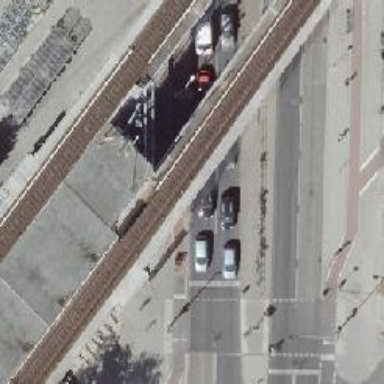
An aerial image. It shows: Railway embankment with electrified bottom rails.